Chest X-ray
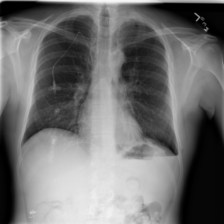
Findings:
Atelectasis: negative
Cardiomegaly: negative
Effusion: negative
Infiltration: negative
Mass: negative
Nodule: negative
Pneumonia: negative
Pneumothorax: negative
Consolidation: negative
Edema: negative
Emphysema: negative
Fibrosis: negative
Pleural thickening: negative
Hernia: negative